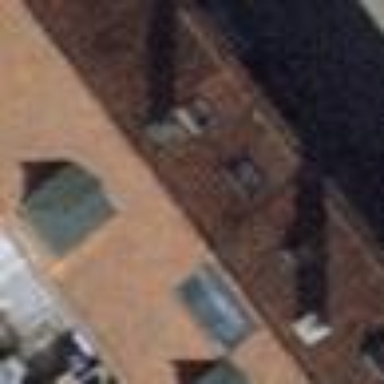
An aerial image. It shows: Gabled house with tile roof.